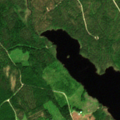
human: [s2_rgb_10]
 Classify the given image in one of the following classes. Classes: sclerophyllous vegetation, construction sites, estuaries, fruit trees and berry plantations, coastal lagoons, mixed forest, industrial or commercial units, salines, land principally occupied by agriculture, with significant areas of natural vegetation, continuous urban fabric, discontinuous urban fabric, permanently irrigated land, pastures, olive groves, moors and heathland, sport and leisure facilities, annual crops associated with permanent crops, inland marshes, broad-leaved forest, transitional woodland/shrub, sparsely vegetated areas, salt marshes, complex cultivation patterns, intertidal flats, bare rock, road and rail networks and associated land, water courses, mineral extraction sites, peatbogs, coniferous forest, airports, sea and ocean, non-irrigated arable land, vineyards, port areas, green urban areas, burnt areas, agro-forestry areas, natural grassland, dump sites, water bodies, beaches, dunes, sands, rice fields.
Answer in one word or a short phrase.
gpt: coniferous forest, mixed forest, transitional woodland/shrub, water bodies